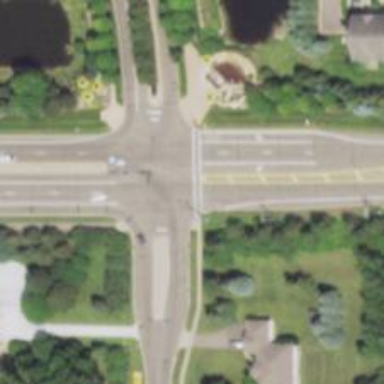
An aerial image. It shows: Controlled road crossing.